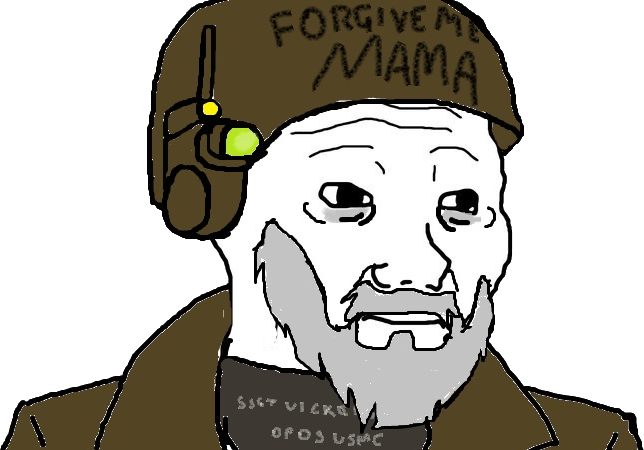
Label: 5_Doomer